Aerial crown-view tile of a tropical tree (Barro Colorado Island, Panama), acquired 20250715:
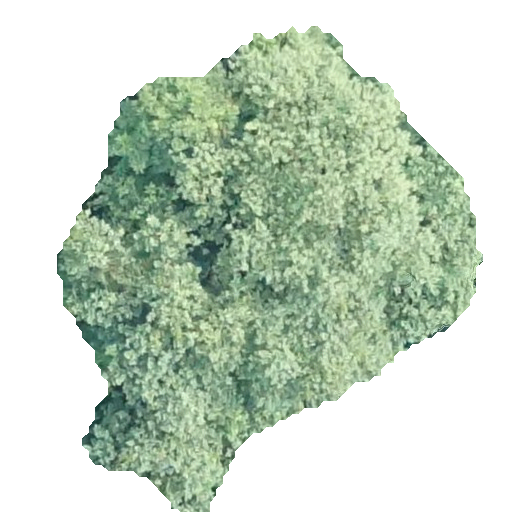
Species: Hieronyma alchorneoides
GBIF accepted scientific name: Hieronyma alchorneoides
Crown area: 191.622 m²